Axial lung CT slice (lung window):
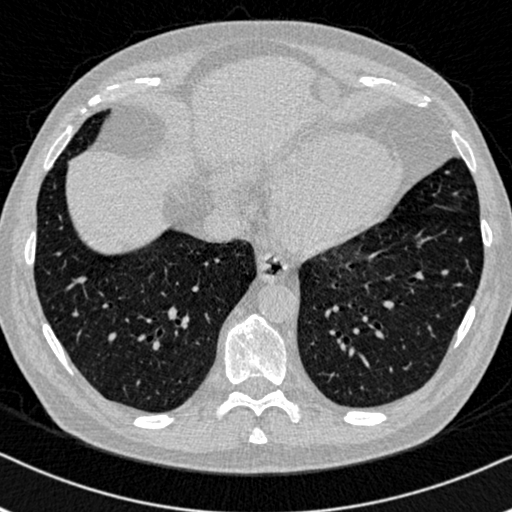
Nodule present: no